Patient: sex M, age 73
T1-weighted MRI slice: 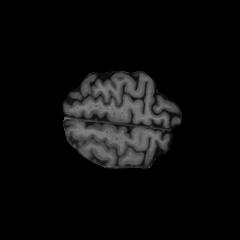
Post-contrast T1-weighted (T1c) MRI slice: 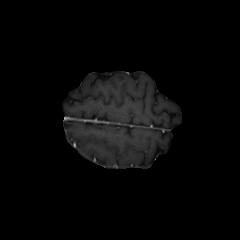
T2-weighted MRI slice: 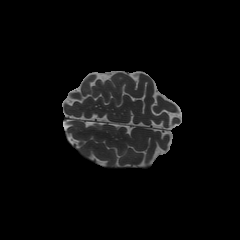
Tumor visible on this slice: no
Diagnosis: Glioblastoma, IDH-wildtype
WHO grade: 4